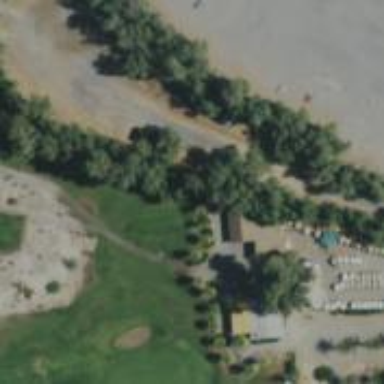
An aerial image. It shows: Golf-related image.